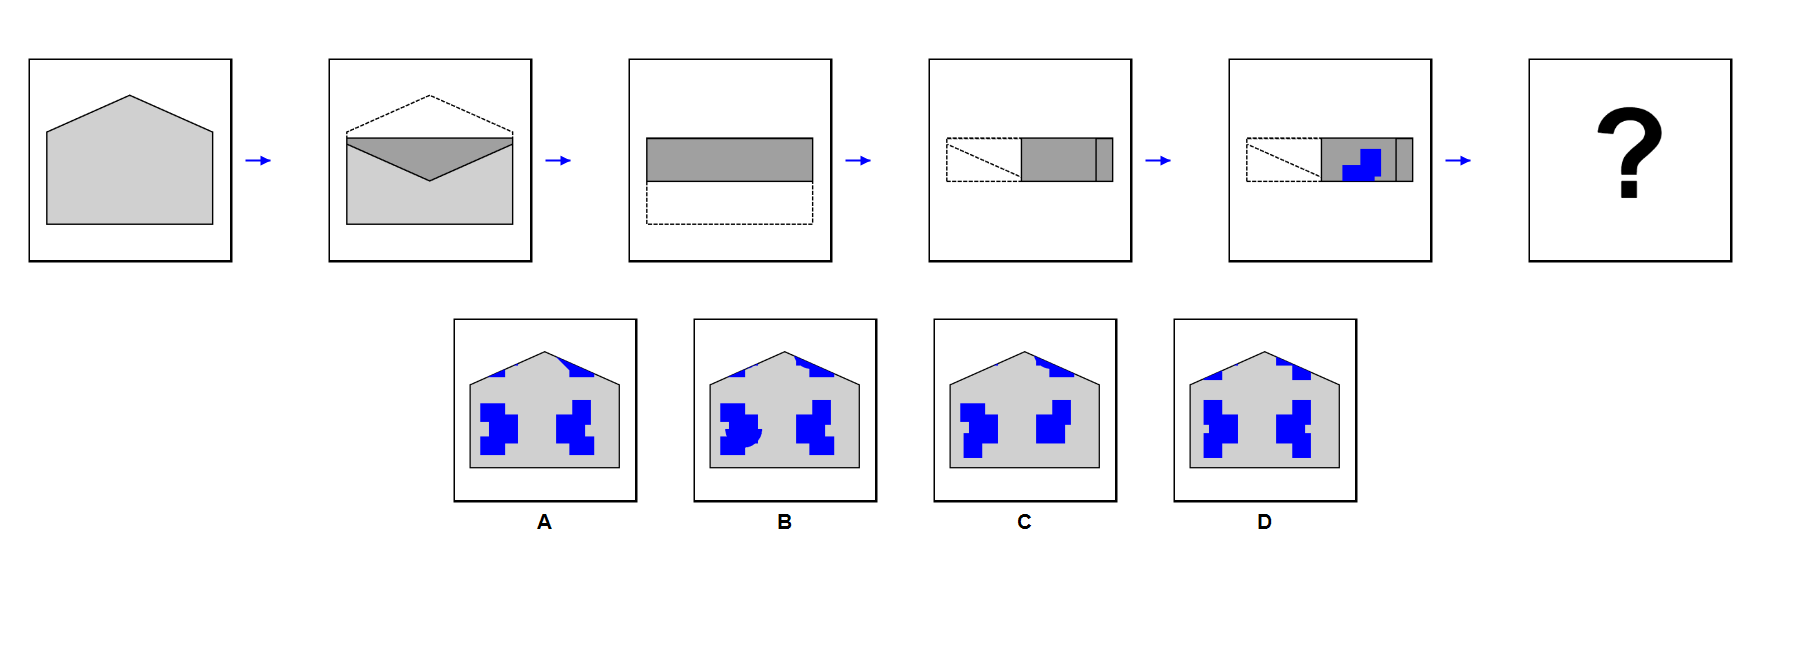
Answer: D